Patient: sex M, age 52
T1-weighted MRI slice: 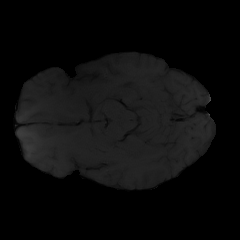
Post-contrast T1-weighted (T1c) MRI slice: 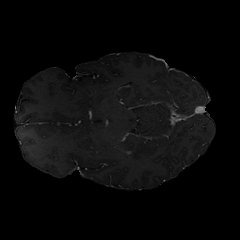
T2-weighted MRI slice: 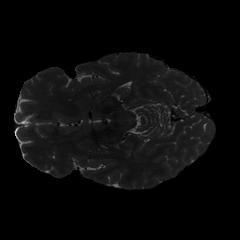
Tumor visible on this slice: no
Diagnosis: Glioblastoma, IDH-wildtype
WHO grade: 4